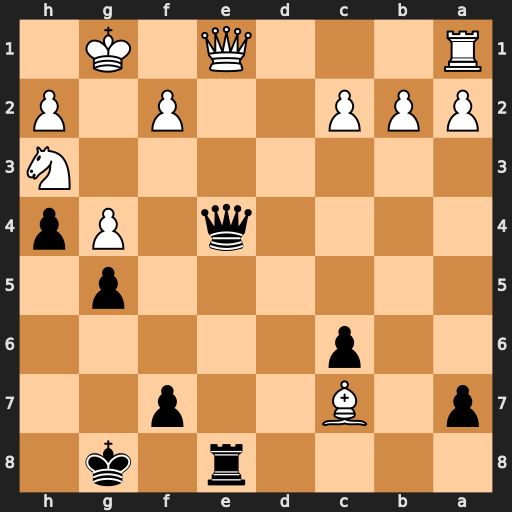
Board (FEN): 4r1k1/p1B2p2/2p5/6p1/4q1Pp/7N/PPP2P1P/R3Q1K1
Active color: b
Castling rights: -
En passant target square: -
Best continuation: Qxg4+ Bg3 Rxe1+